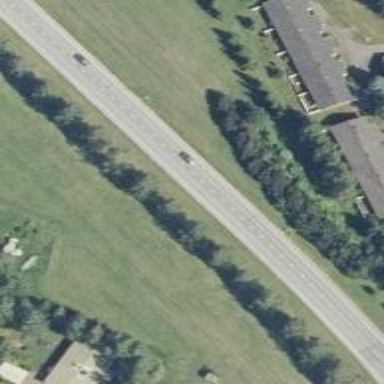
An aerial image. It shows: Tertiary road with asphalt surface.